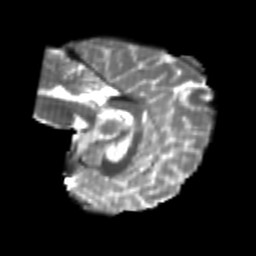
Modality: T2w
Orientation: sagittal
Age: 23
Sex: female
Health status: healthy
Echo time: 0.074 s